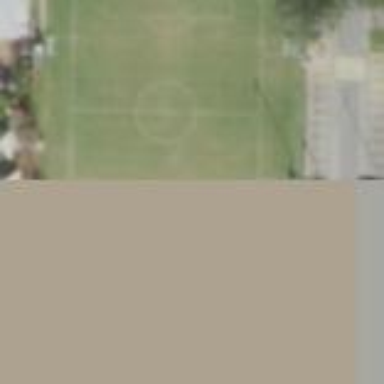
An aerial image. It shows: Soccer pitch for leisureland activities.